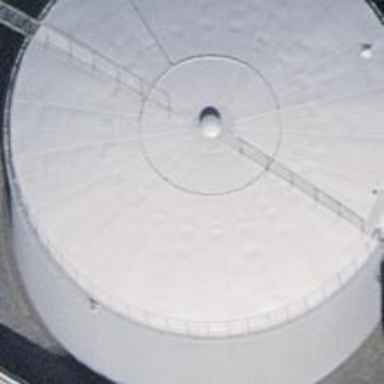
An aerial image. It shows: Storage tank building.